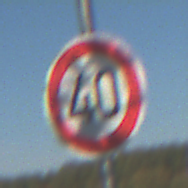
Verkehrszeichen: Geschwindigkeit40
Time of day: MorningAfternoon
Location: Outdoor (Nature)
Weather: Clear
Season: Autumn
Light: Natural